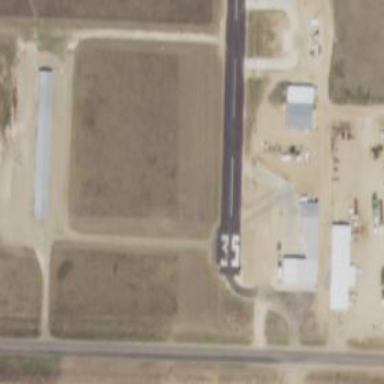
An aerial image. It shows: View of taxiway at the airport.